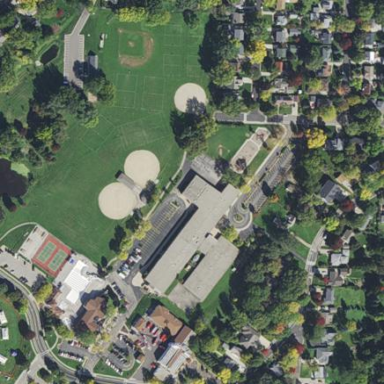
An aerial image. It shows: School building.